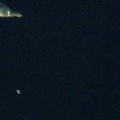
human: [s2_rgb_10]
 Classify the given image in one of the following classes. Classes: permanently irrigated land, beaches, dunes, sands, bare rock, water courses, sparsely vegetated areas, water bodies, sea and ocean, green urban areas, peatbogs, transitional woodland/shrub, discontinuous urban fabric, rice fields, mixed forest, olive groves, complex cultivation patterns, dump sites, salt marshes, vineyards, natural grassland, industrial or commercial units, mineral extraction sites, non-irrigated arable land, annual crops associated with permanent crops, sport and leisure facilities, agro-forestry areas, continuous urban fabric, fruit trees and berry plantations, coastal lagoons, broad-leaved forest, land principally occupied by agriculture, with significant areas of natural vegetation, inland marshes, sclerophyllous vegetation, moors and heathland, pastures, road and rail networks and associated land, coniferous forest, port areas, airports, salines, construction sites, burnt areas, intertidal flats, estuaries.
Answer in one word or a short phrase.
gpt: water bodies